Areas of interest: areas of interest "Parking Lot"
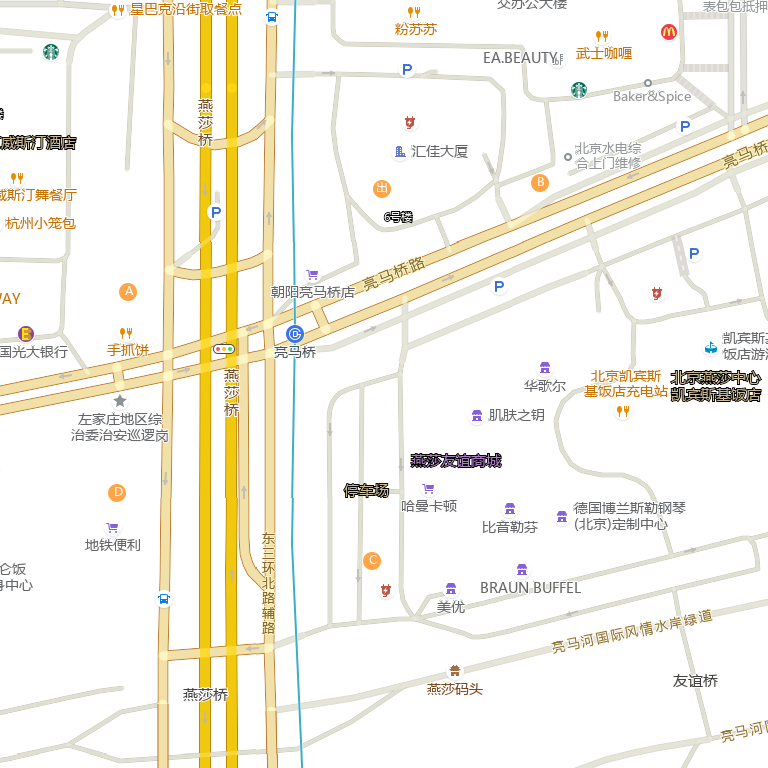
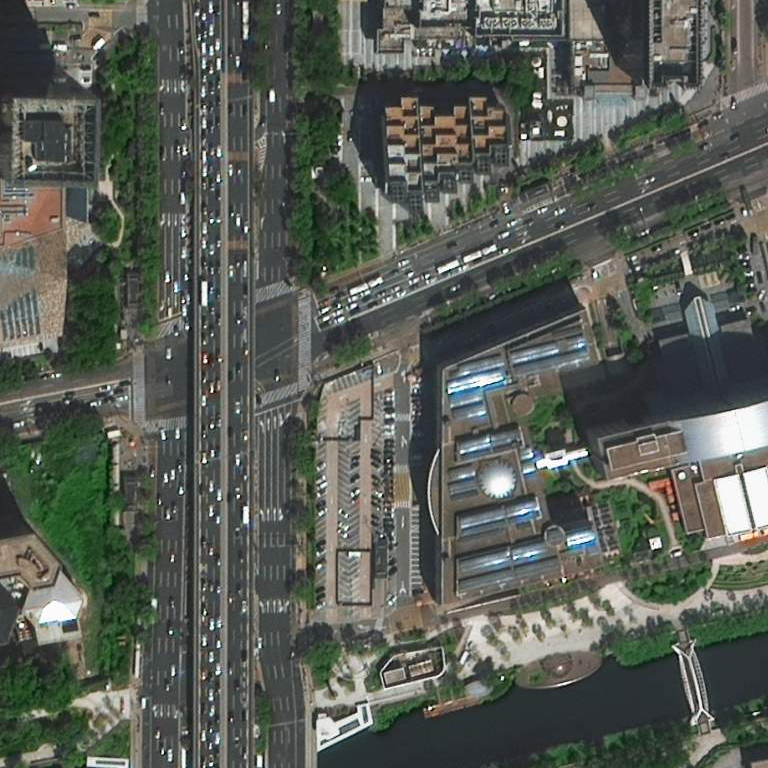